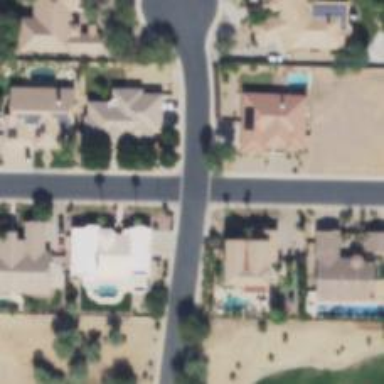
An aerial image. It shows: Residential road.